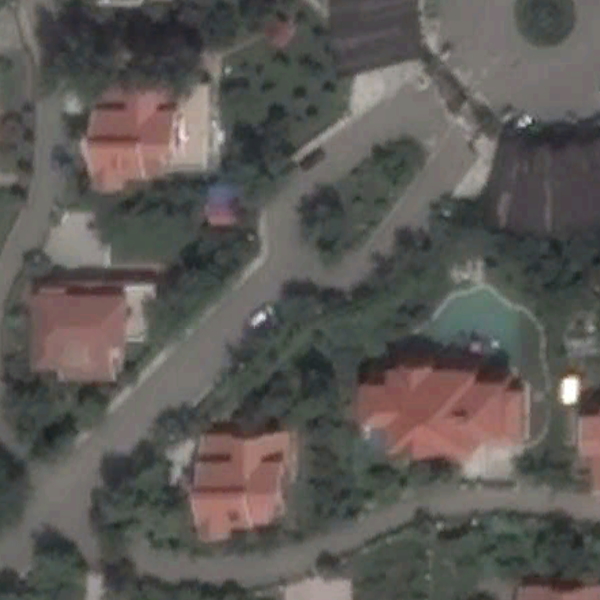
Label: MediumResidential